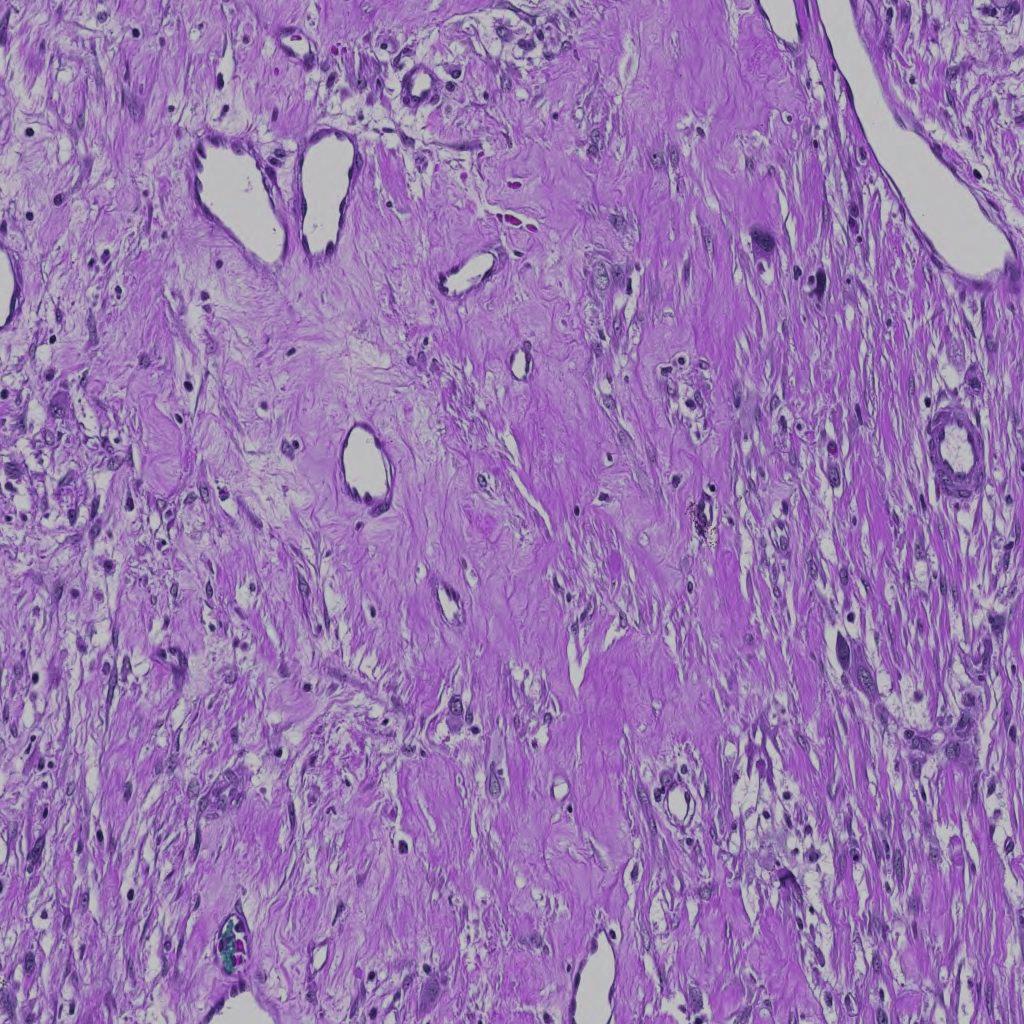
Label: Non-Viable-Tumor